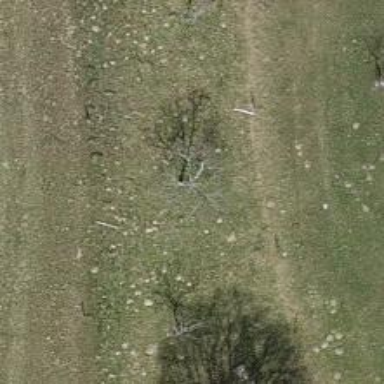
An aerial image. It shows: Beautiful tree in nature.